Interaction volume radius: 5 \u00c5
Interaction volume height: 20 \u00c5
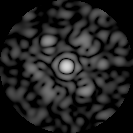
Disorder parameter: 0.7081